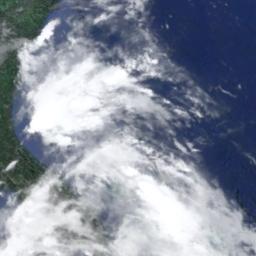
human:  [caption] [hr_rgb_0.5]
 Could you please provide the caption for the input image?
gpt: There is a little thin cloud above the farmland .

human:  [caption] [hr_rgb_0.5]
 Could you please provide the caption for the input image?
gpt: The white cloud is above green land and blue sea .

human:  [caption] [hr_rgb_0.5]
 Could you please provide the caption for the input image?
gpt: The stratus clouds are located above the sea and the land covered by dense vegetation .

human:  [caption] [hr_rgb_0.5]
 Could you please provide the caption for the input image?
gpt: Large white clouds on green land and blue sea .

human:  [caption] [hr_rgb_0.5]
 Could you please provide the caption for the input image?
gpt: There are some white clouds over a shore .